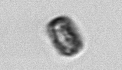
Label: Thalassiosira